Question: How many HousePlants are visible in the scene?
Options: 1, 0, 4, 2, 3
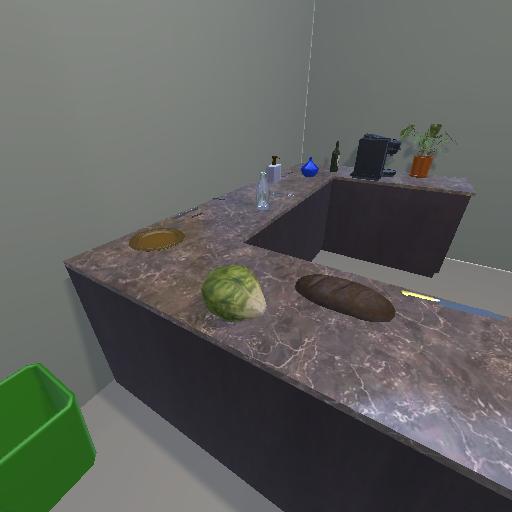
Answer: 1